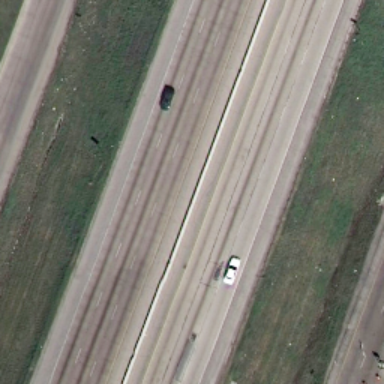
There are two straight freeways closed to each other and some plants beside the roads .